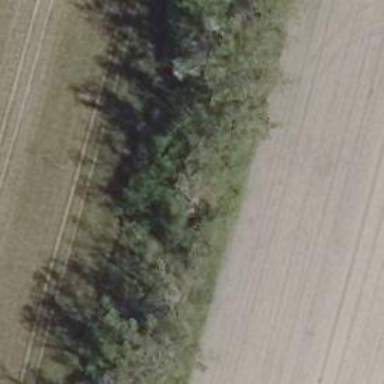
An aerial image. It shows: Row of trees in natural setting.